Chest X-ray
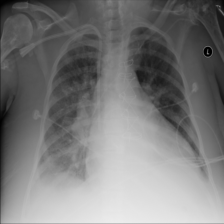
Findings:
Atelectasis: negative
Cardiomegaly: positive
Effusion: positive
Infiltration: negative
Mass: negative
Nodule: negative
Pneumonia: negative
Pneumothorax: negative
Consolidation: negative
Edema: negative
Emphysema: negative
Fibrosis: negative
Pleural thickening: negative
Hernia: negative